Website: home-depot
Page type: newsletter-management
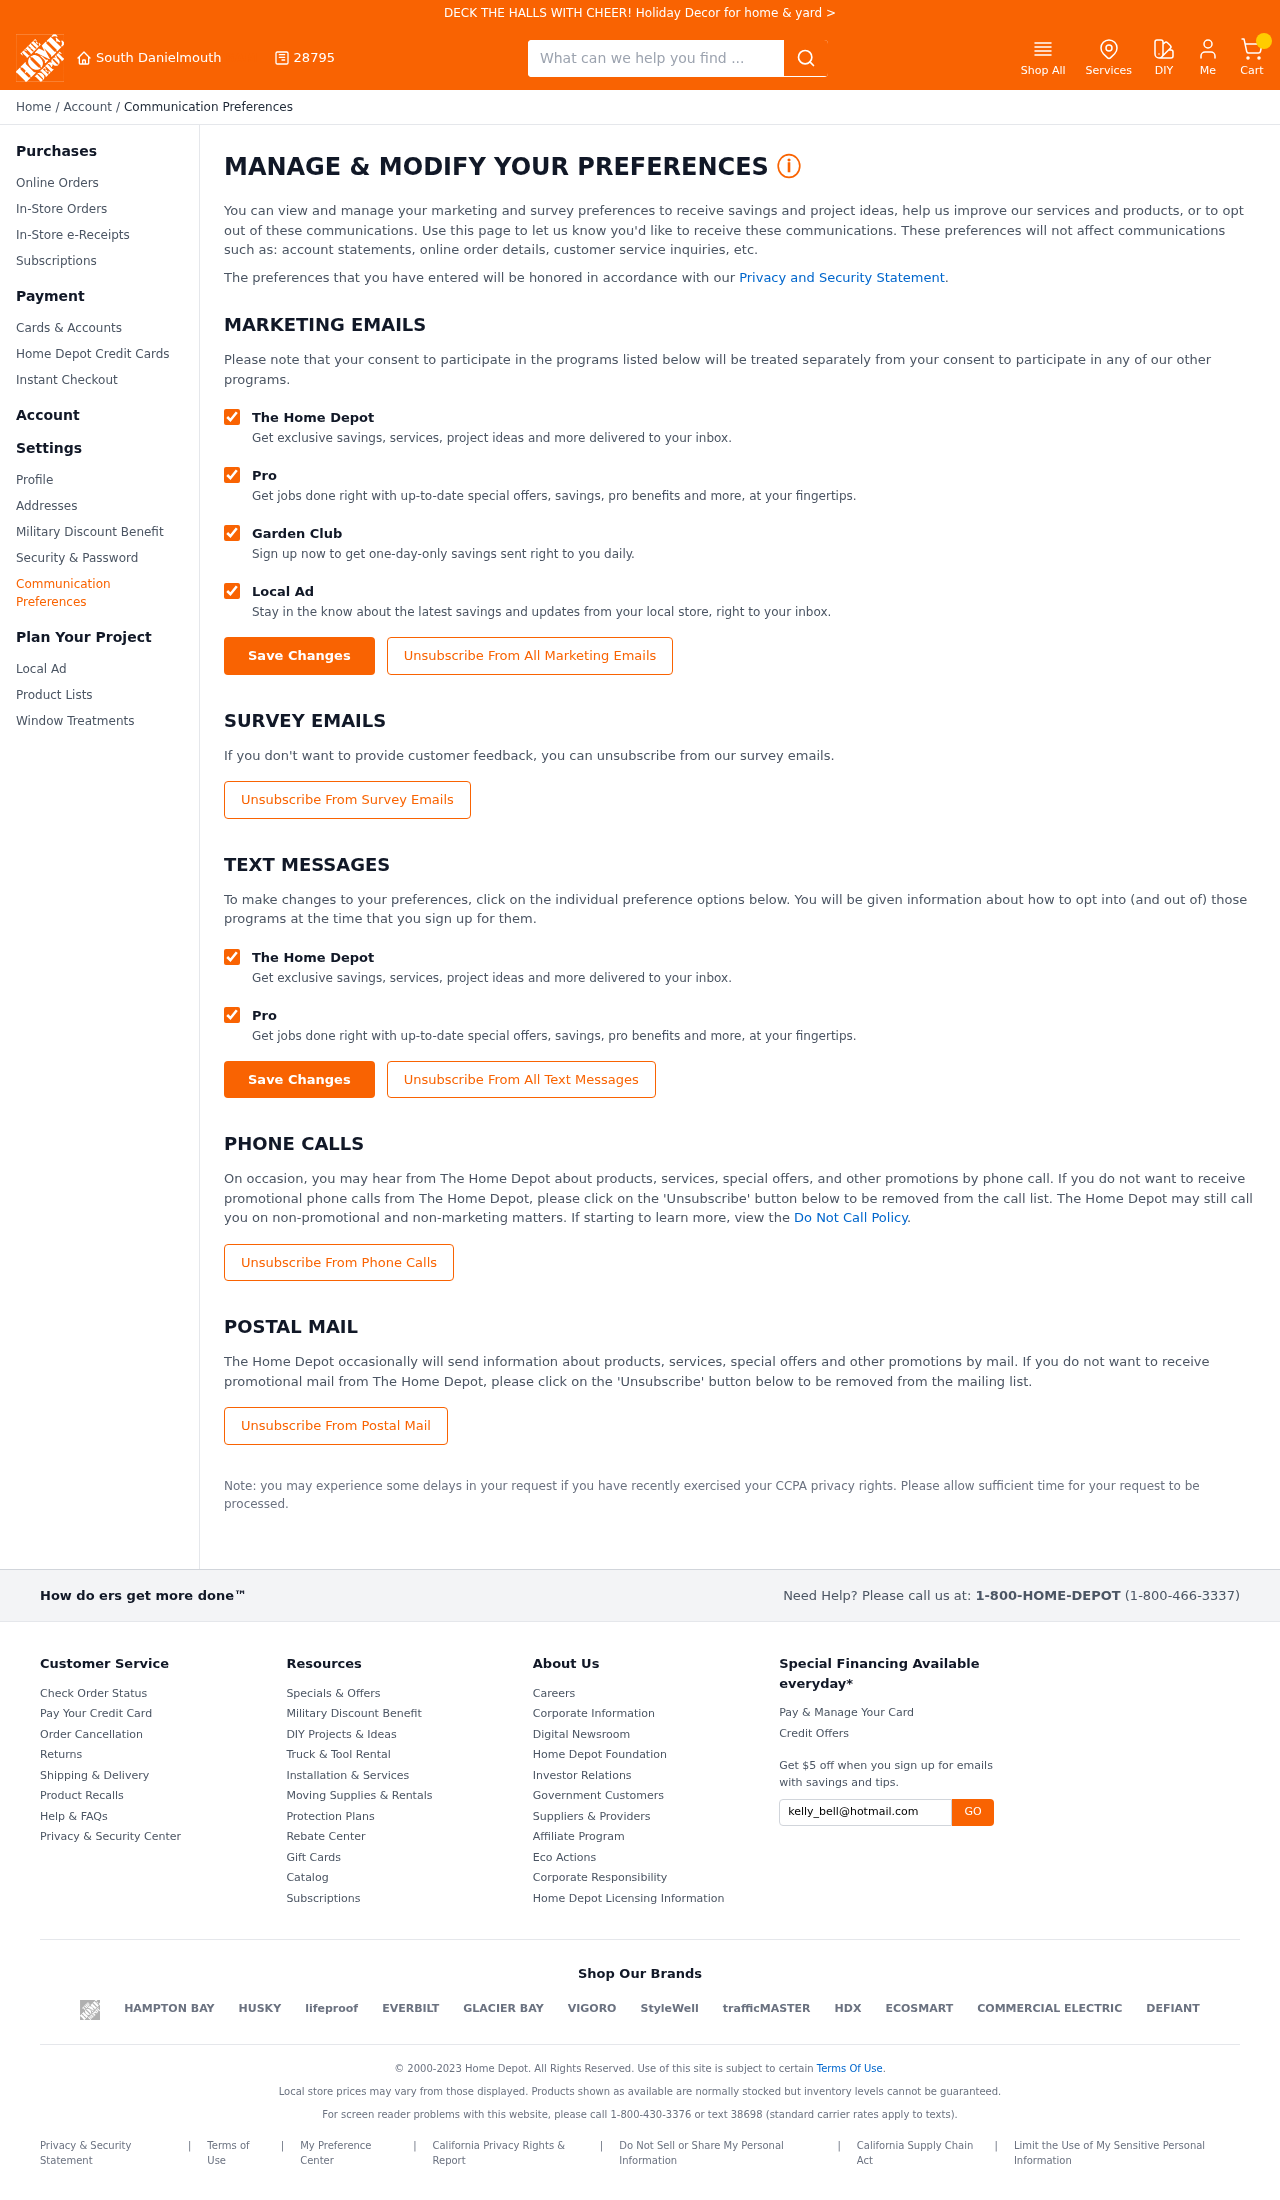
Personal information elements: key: PII_CITY
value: South Danielmouth
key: PII_POSTCODE
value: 28795
Search elements: key: HEADER_SEARCH
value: What can we help you find ...